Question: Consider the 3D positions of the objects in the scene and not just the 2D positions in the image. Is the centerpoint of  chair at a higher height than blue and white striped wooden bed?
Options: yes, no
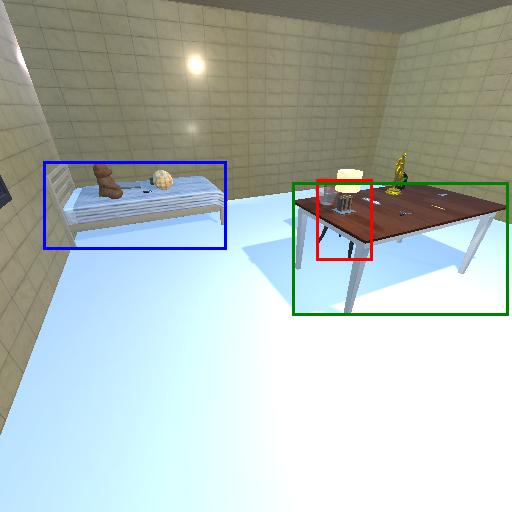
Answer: yes